Interaction volume radius: 10 \u00c5
Interaction volume height: 15 \u00c5
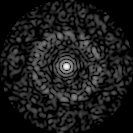
Disorder parameter: 0.8435